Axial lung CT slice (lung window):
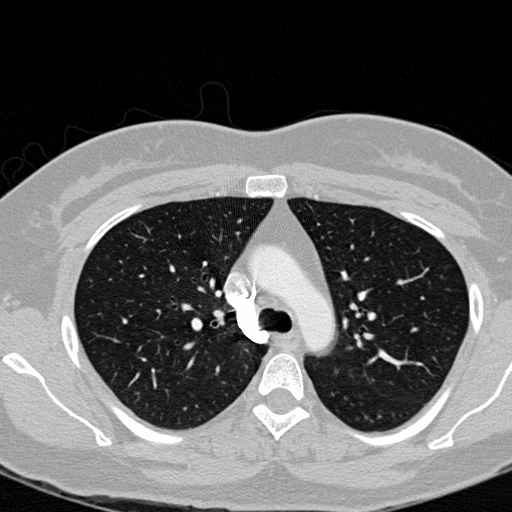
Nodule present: no